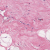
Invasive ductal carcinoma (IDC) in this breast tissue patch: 0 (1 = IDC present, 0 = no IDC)